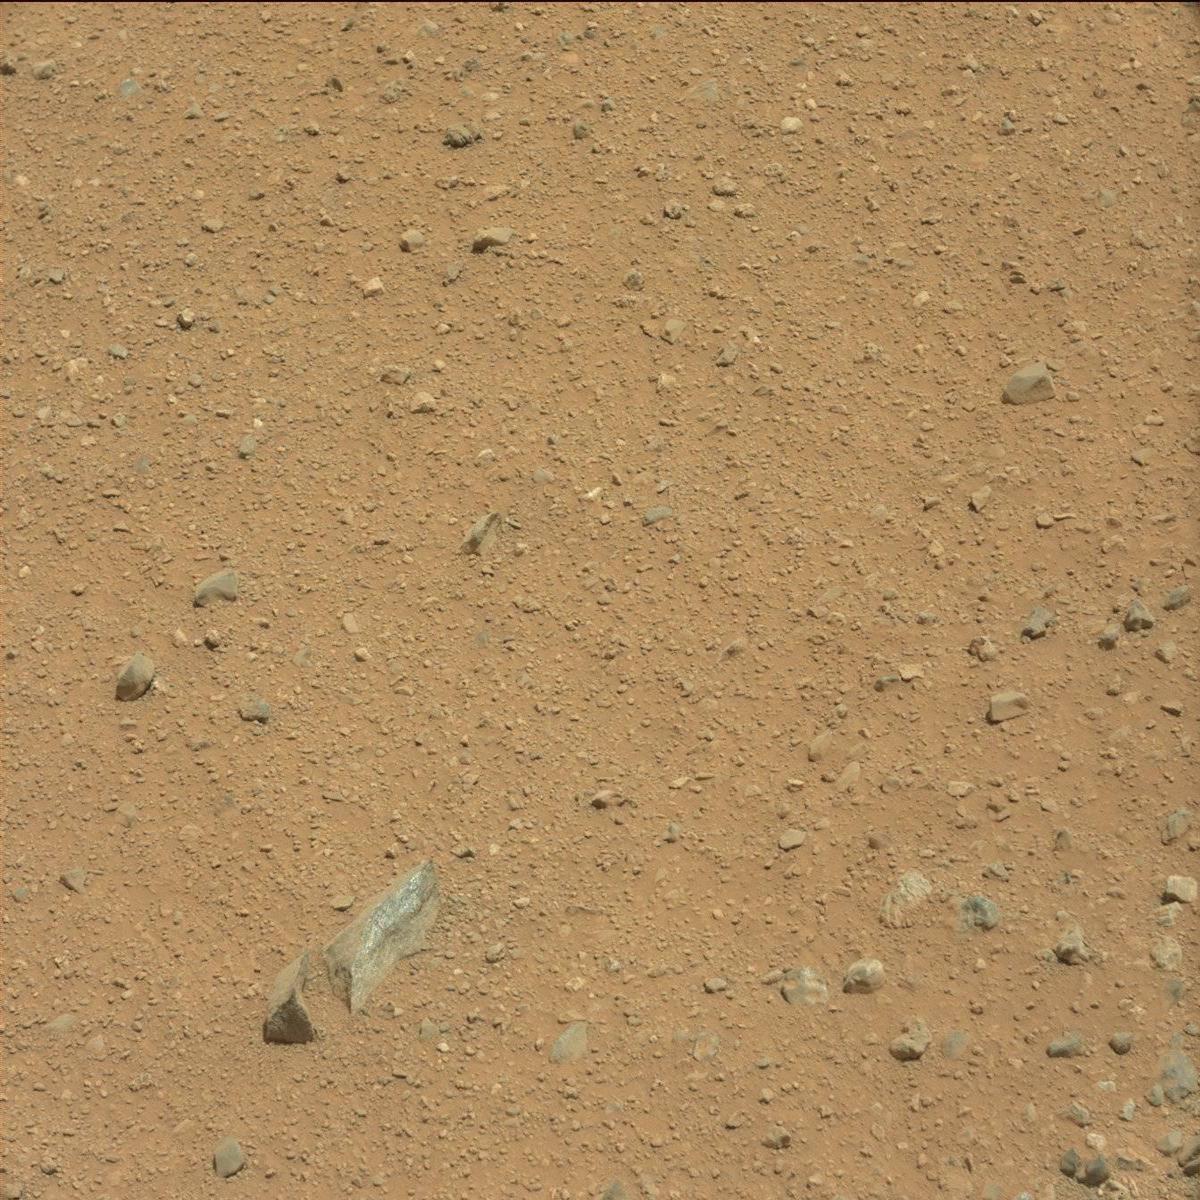
Terrain classes present: Bedrock, Rock, Sand / Soil